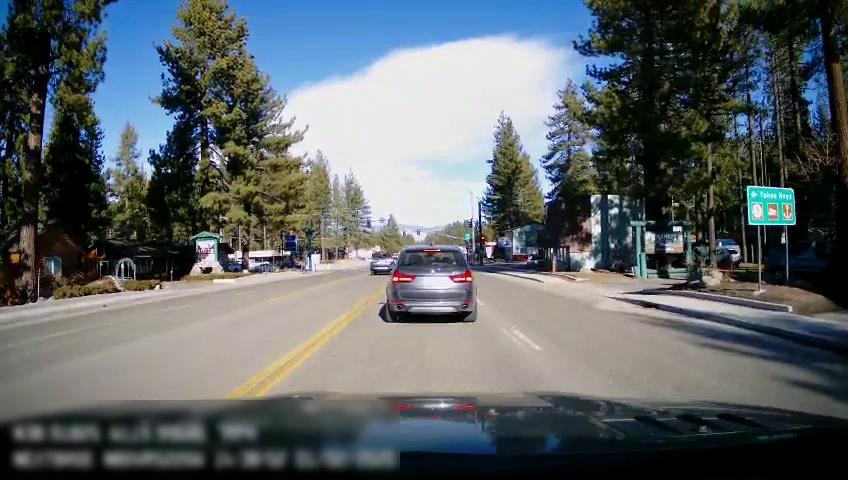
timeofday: Day
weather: Sunny
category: Drivable Space
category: Vehicles | SUV
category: Vehicles | SUV
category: Vehicles | SUV
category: Lanes | Opposite Lane
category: Lanes | Opposite Lane
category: Lanes | Current Lane
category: Traffic | Signs